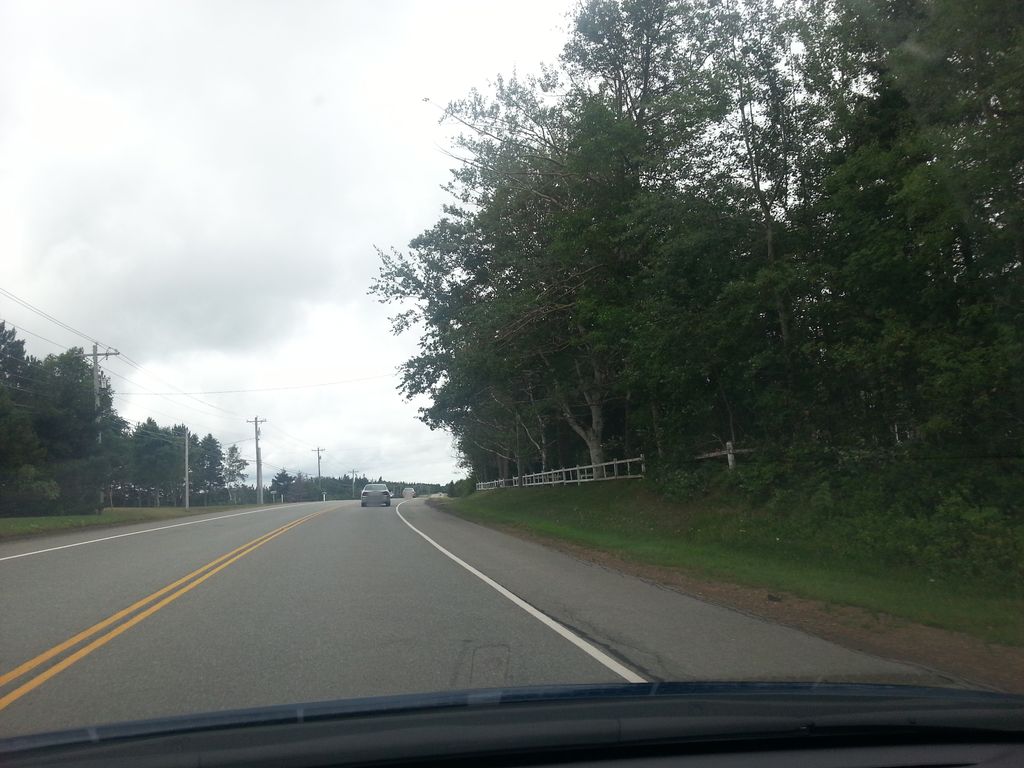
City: charlottetown